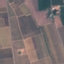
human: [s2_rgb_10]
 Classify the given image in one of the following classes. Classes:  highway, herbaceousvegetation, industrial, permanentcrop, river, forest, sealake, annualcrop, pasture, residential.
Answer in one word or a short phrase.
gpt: PermanentCrop